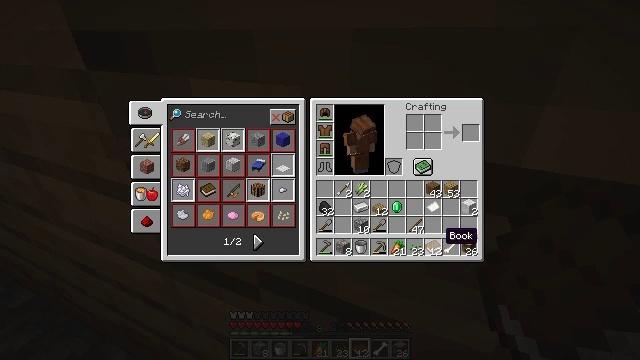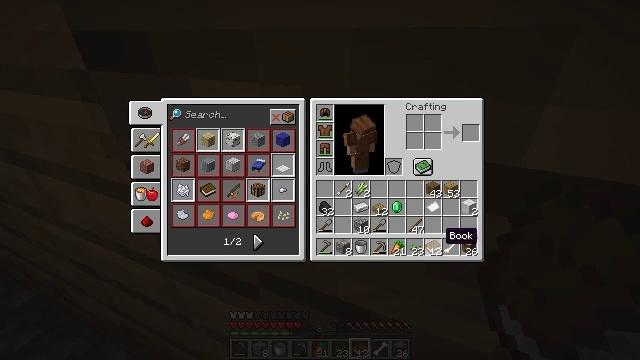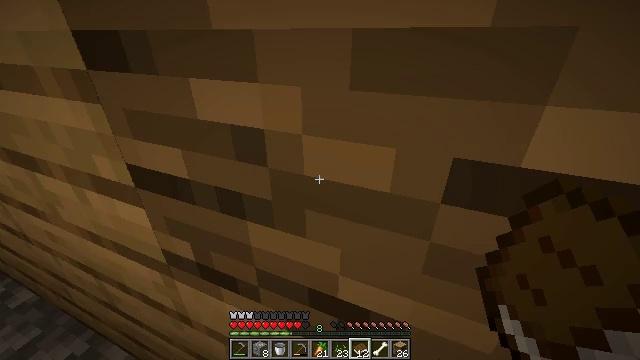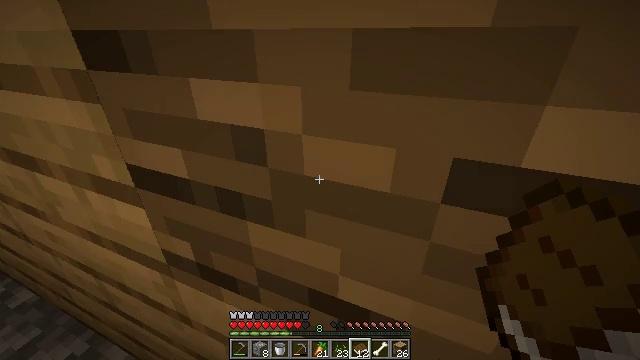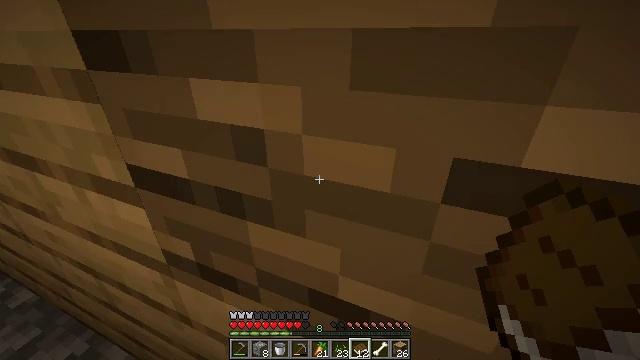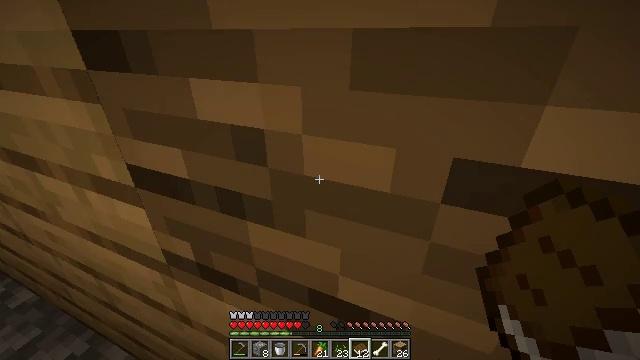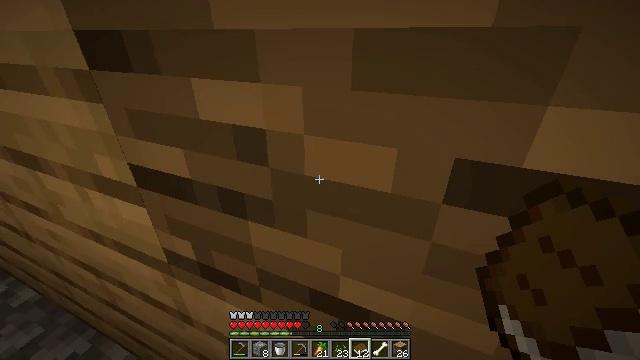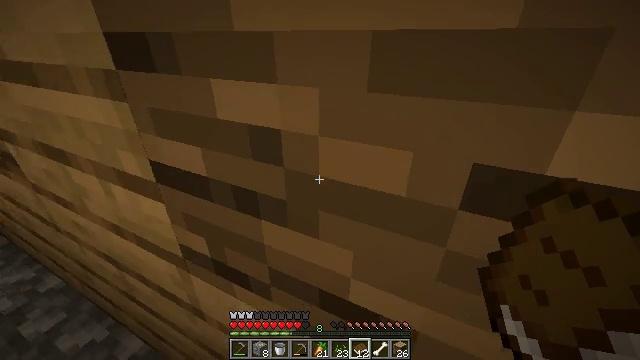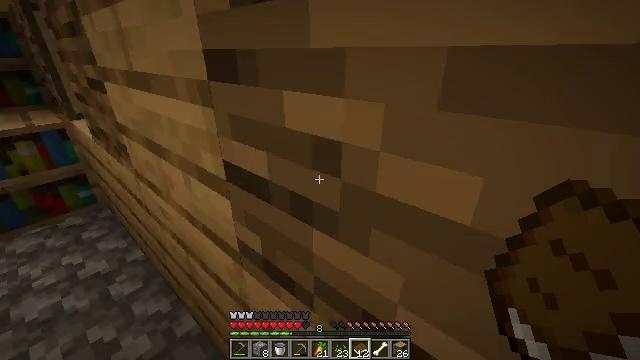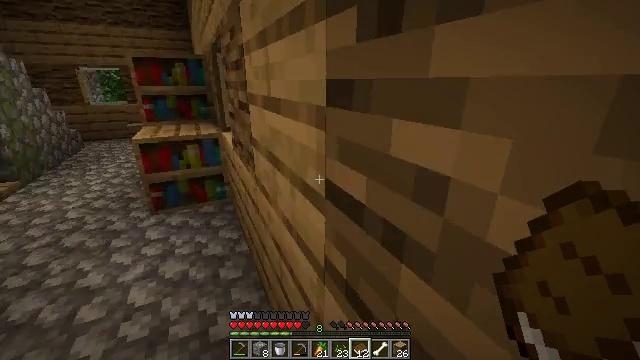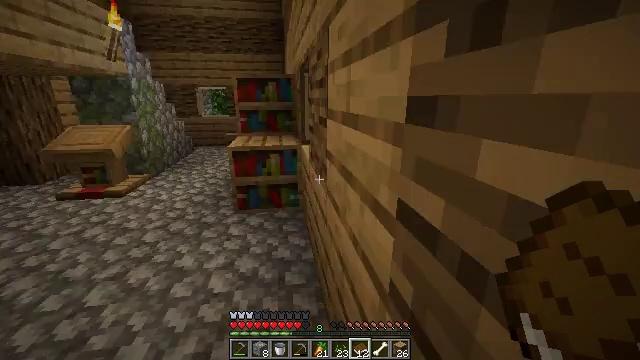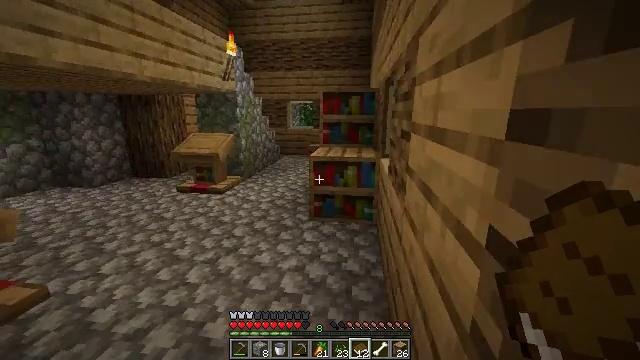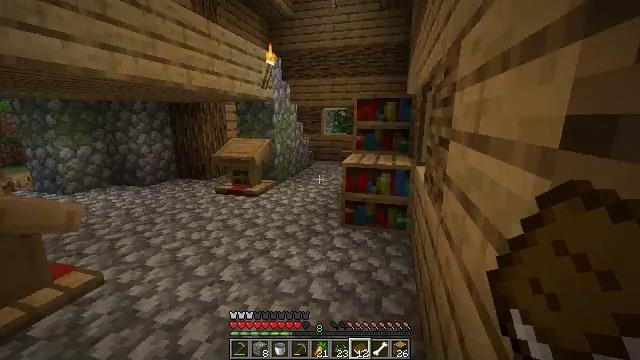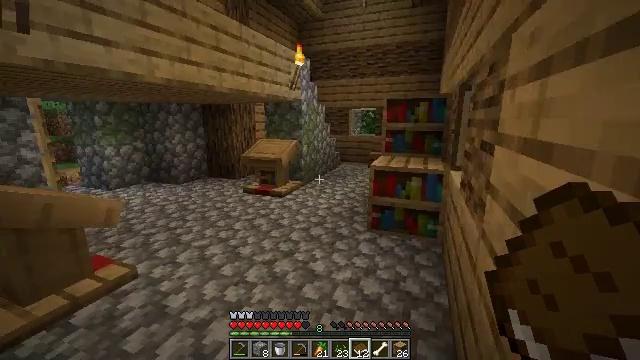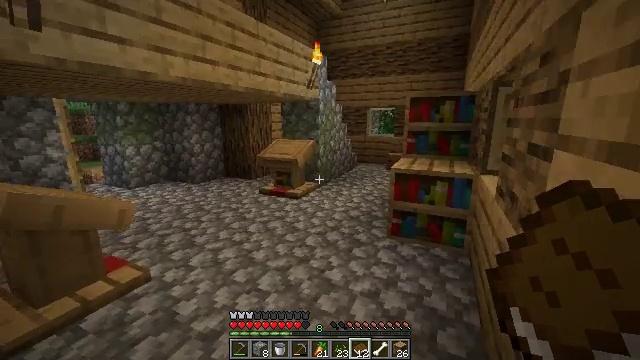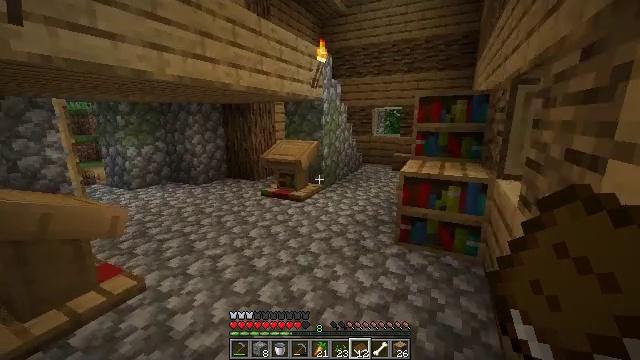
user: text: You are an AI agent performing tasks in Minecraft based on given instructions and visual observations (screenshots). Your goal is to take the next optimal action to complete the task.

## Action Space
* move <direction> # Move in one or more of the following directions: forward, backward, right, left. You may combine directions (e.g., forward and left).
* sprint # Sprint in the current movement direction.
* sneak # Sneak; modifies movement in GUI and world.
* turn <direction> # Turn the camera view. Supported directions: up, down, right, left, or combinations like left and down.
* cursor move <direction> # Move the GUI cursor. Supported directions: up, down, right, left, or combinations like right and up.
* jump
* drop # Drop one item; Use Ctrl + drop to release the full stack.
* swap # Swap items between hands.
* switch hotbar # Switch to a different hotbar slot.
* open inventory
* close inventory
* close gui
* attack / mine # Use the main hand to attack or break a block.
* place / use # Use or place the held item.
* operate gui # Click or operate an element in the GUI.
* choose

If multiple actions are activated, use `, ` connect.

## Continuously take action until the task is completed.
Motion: motion action
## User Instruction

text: Break the bookshelf for books.
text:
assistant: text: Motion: no_op
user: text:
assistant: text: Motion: no_op
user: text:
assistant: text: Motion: close gui
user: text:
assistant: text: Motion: open inventory
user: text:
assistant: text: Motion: open inventory
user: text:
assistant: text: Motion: no_op
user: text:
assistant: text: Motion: turn left
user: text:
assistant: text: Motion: turn left and up
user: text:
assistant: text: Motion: turn left and up
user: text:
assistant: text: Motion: turn left and up
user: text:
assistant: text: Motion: turn left and up
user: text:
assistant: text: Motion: turn left and up
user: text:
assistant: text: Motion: move forward, turn left
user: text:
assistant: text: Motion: move forward, turn left
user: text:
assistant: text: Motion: move forward
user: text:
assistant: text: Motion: move forward
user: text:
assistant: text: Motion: move forward
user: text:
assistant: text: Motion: move forward
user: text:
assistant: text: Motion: move forward
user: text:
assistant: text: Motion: move forward, turn down
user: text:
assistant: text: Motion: move forward, turn right and down
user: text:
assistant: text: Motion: move forward, turn right and down
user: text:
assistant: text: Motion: move forward, turn right
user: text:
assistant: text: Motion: move forward
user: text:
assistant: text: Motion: move forward, turn right
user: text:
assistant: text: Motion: move forward, turn right
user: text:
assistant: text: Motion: move forward, turn right
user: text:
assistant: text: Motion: move forward, turn right
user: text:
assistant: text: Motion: turn right
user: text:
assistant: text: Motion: turn right